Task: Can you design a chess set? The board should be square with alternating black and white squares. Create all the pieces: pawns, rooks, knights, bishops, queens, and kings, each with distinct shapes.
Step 1273:
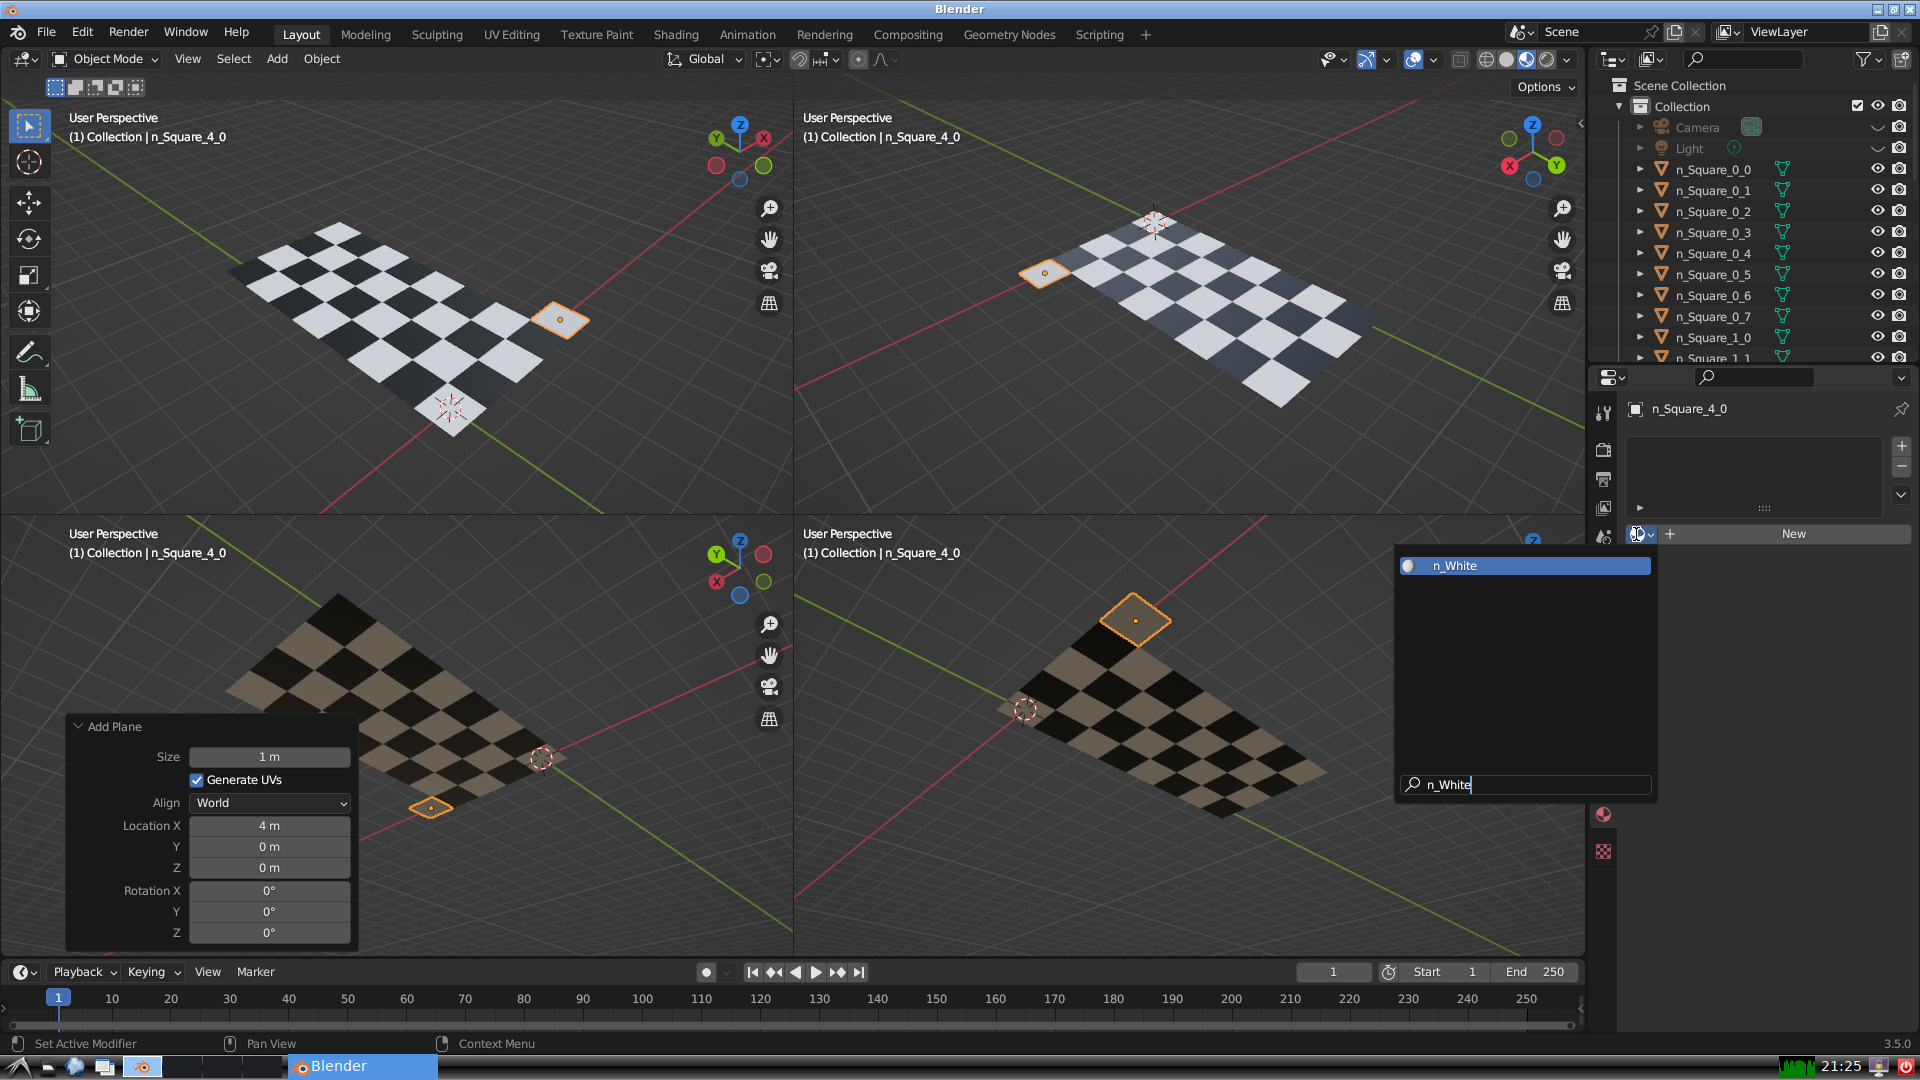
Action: {"key_press": ['Return']}